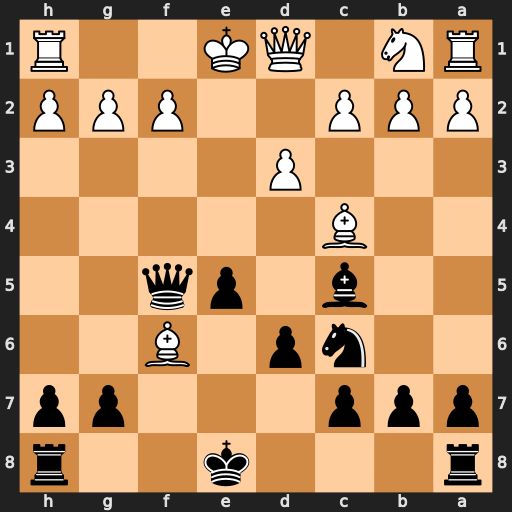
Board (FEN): r3k2r/ppp3pp/2np1B2/2b1pq2/2B5/3P4/PPP2PPP/RN1QK2R
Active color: b
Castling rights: KQkq
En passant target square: -
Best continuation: Qxf2#